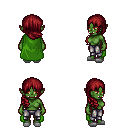
a pixel art fantasy rpg character, female body template, orc, green skin, green cape, metal pants, brunette right-swept hairstyle, white slippers, four views (front, back, left, right), 2x2 character sprite sheet, small pixel art, hard edges, no anti-aliasing